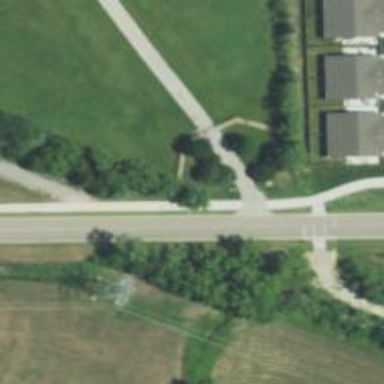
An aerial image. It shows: Footway.